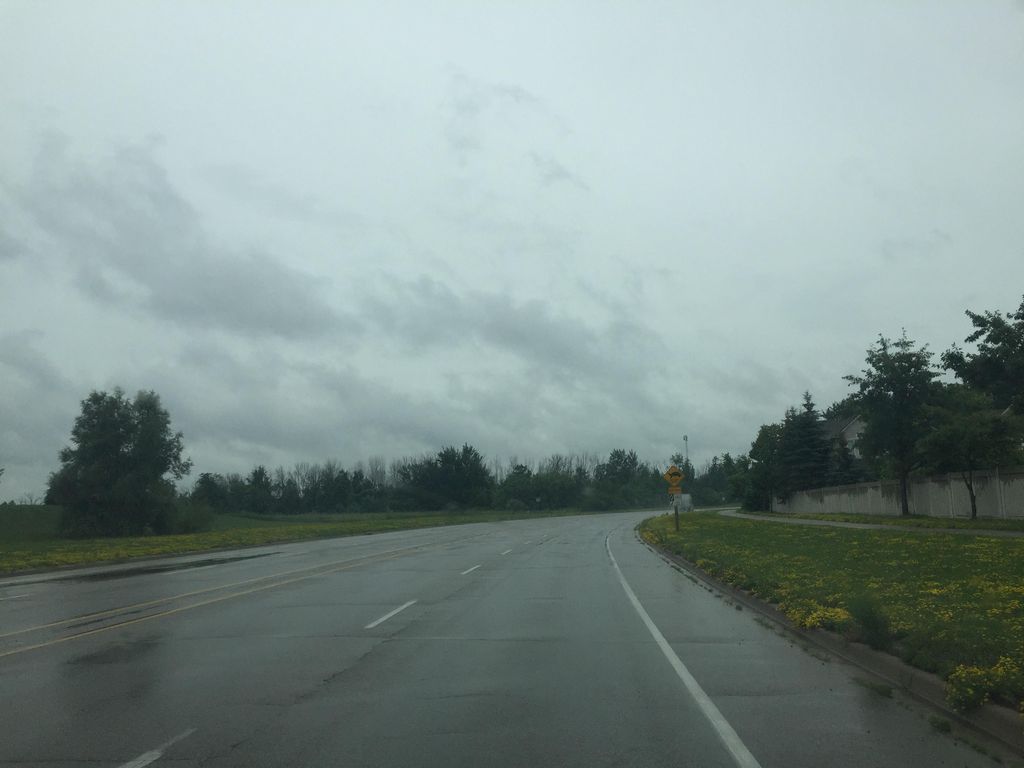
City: kitchener-waterloo